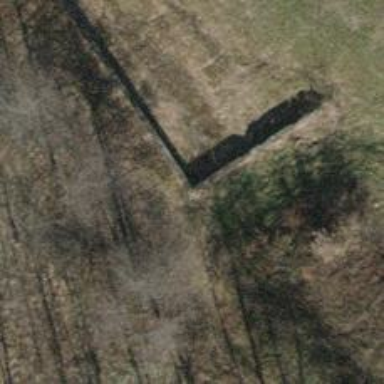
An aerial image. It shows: Concrete wall barrier.